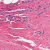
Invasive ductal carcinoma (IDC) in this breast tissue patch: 0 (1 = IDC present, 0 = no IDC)